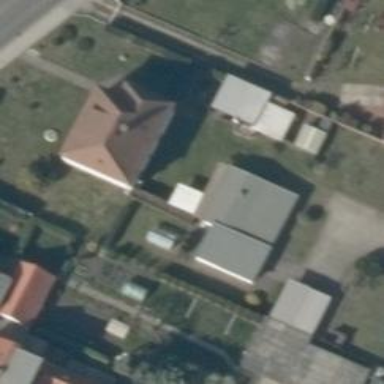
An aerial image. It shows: Garage.